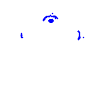
Particle: kaon